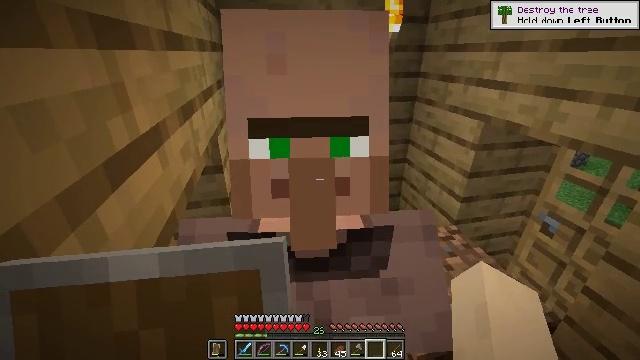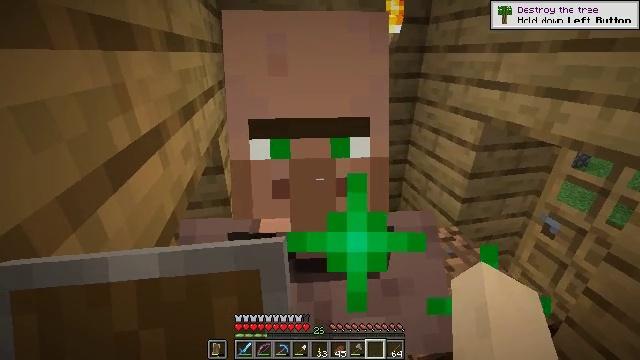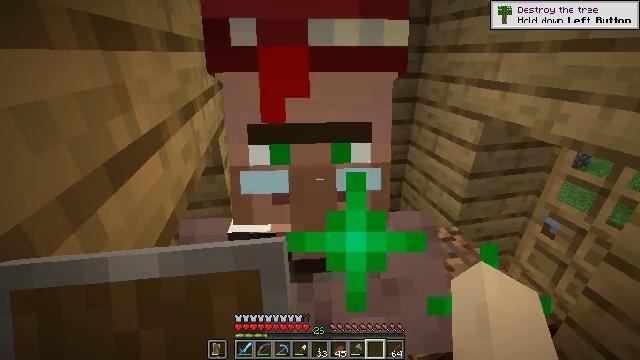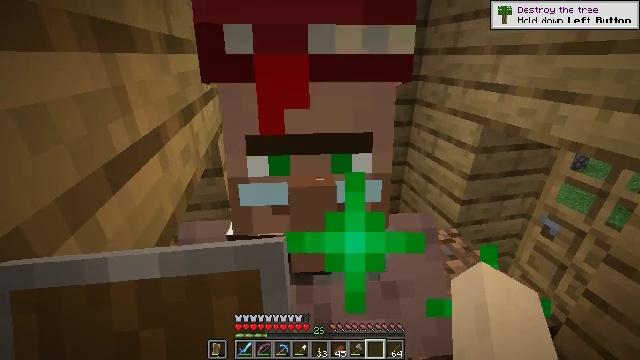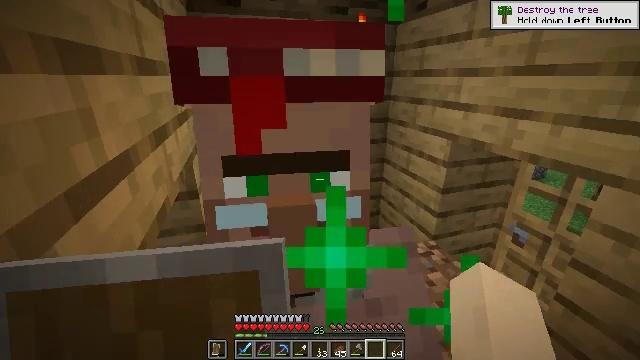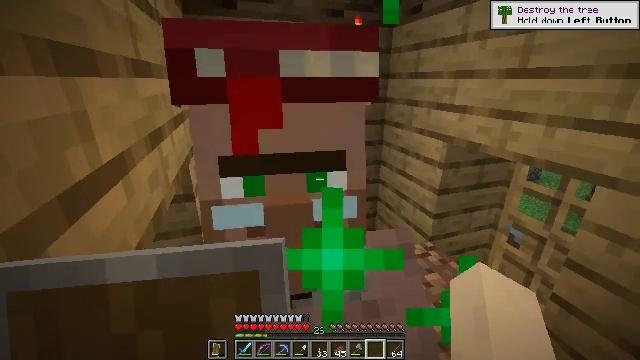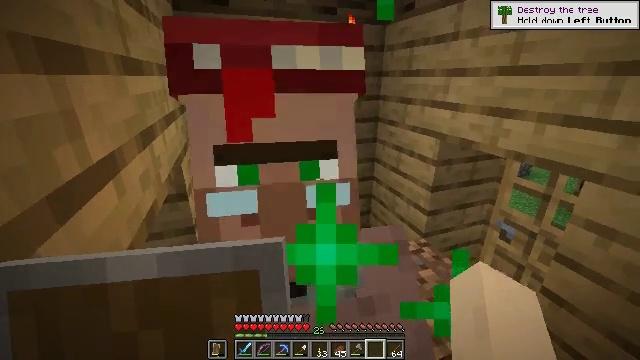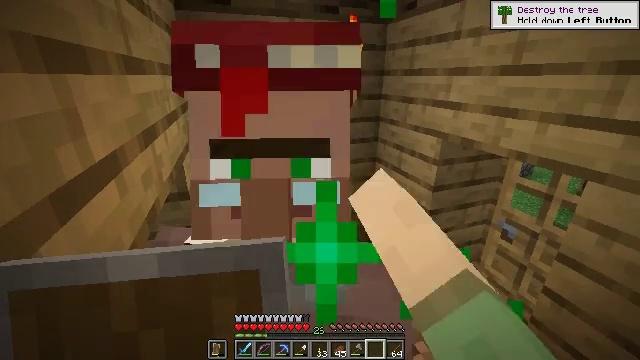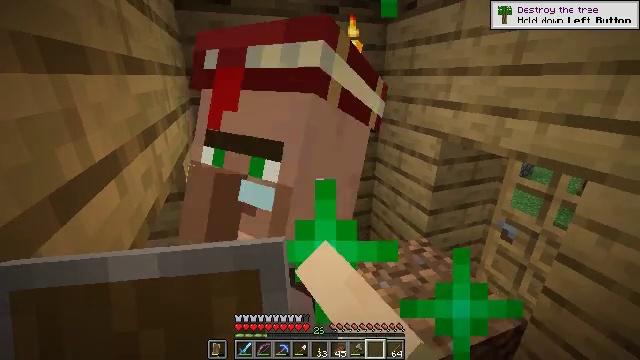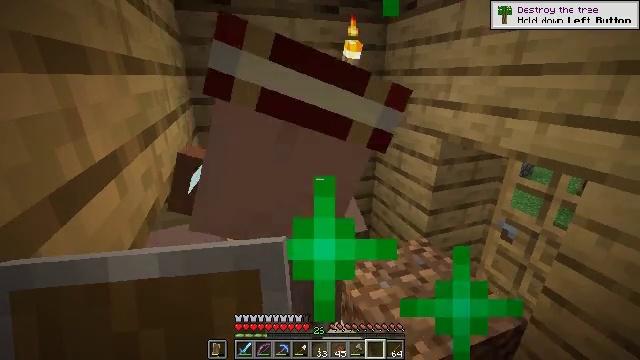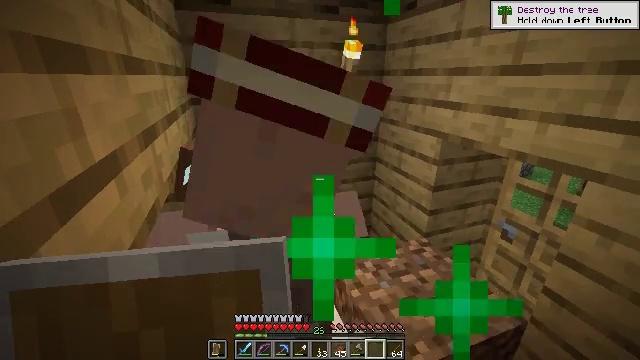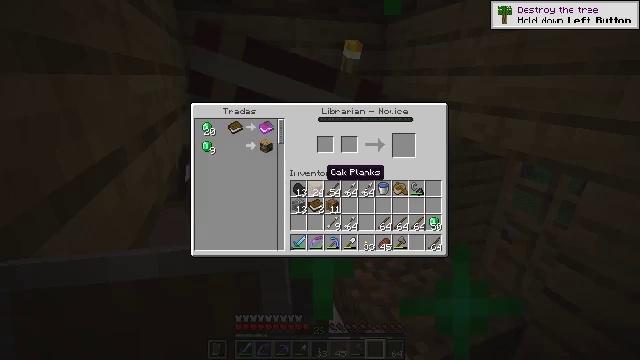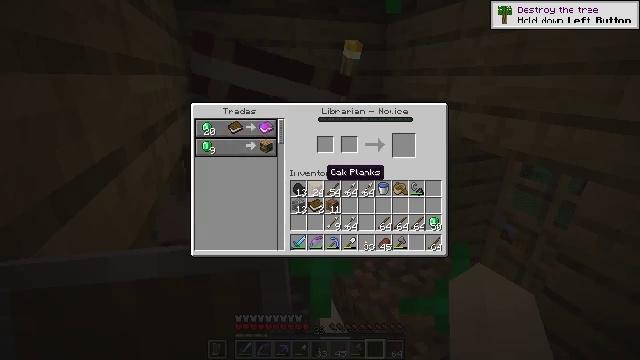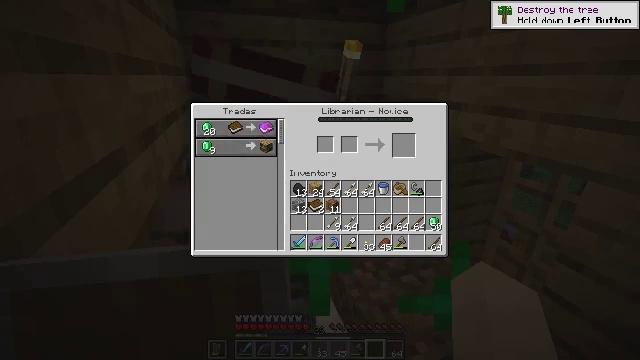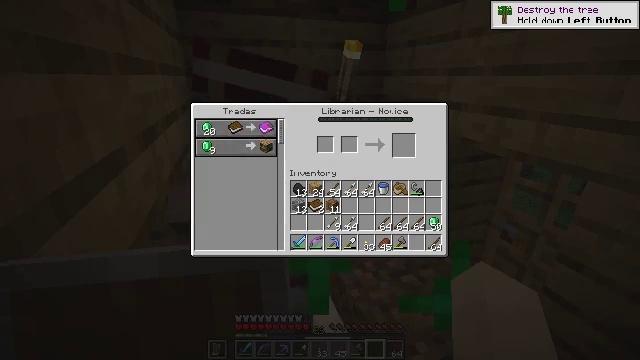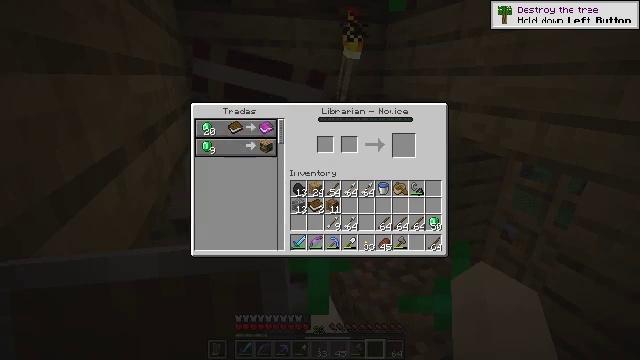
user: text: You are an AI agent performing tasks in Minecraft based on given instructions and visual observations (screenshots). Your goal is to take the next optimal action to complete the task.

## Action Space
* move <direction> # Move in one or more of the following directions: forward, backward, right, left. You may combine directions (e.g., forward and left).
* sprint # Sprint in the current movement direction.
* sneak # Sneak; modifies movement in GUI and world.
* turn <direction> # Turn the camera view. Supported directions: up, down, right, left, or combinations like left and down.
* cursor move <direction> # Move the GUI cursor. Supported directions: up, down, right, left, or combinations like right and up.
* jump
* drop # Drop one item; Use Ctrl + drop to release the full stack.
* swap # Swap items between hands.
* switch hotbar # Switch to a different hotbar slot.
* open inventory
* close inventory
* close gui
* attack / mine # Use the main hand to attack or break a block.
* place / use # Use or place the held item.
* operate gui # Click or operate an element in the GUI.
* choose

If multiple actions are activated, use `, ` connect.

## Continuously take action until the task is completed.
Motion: motion action
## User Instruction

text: Mine the lectern.
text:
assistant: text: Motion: no_op
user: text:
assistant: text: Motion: no_op
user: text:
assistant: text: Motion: no_op
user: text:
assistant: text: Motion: turn right and up
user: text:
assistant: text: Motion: no_op
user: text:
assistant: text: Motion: turn right, use / place
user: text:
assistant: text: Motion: use / place
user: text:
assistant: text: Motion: no_op
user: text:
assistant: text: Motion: no_op
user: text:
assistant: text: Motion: no_op
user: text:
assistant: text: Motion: open gui
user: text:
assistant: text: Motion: no_op
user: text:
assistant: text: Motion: no_op
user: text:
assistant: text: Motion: cursor move left and up
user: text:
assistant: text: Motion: cursor move left and up
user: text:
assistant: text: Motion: cursor move left
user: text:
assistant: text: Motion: no_op
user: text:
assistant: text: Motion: no_op
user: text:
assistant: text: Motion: no_op
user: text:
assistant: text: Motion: no_op
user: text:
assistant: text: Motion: no_op
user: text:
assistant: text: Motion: no_op
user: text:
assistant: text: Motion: no_op
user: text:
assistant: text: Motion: no_op
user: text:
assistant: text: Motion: no_op
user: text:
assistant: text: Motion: no_op
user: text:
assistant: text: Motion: no_op
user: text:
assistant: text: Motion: no_op
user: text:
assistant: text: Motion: no_op
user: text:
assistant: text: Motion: no_op